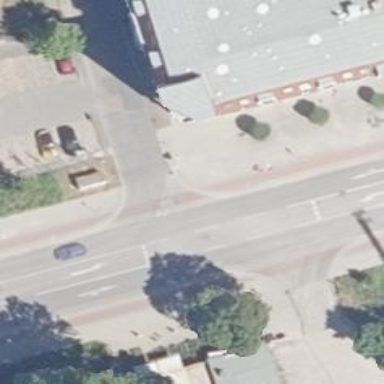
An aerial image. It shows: Primary highway with asphalt surface. There are sidewalks on both sides and dedicated cycle track.